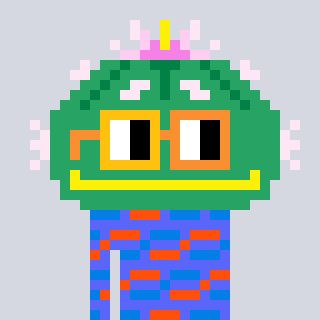
a pixel art character with square yellow and orange glasses, a peyote-shaped head and a purple-colored body on a cool background